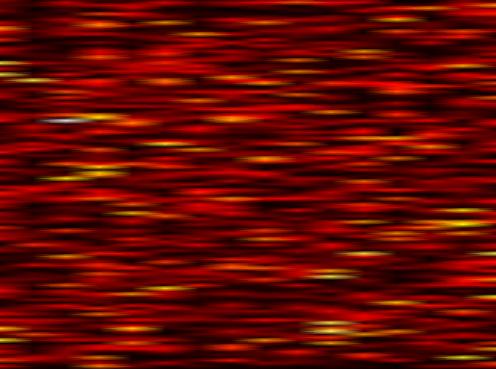
Label: OFDM